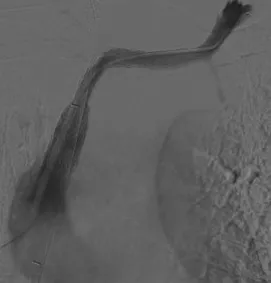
Right. Subclavian venograms obtained after stents placement showed restoration of superior vena cava and both brachiocephalic veins patency without collateral channels. No significant residual stenosis was observed within the stents.
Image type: radiology (ct)